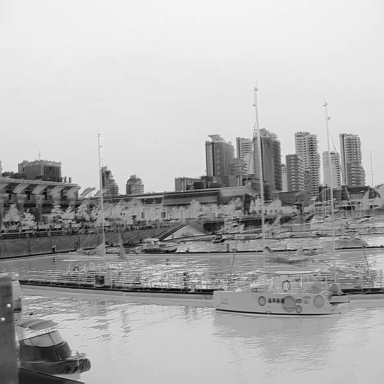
There are five objects shown in the infrared image, including four sailboats, and a canoe.